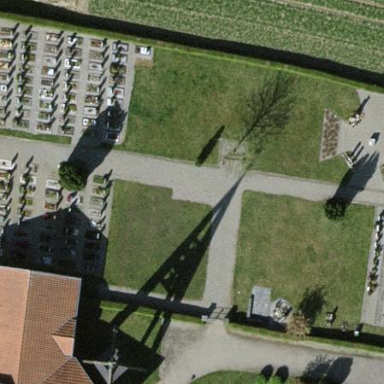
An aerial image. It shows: Cemetery.